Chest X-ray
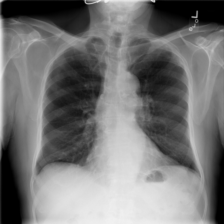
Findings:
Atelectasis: negative
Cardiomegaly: negative
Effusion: negative
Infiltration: negative
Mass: negative
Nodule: negative
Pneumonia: negative
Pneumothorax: negative
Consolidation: negative
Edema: negative
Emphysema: negative
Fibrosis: negative
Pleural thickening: negative
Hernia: negative